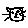
Label: cat